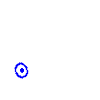
Particle: proton